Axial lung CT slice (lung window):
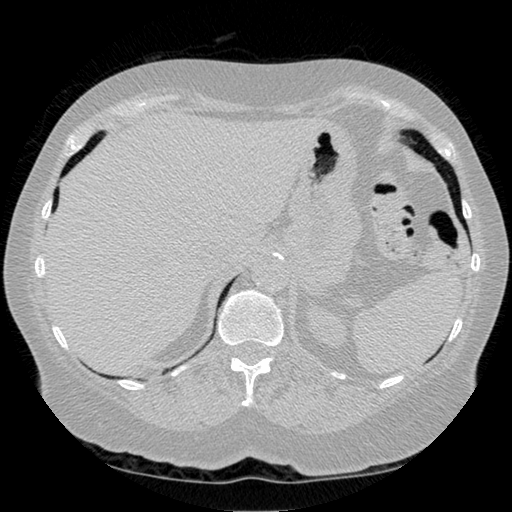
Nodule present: no